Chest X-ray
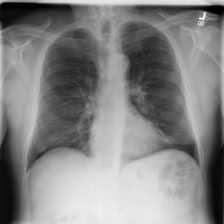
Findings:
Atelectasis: negative
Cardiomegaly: negative
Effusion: negative
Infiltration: negative
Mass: negative
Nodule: negative
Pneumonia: negative
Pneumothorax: negative
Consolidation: negative
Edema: negative
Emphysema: negative
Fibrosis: negative
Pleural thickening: negative
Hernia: negative